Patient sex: M
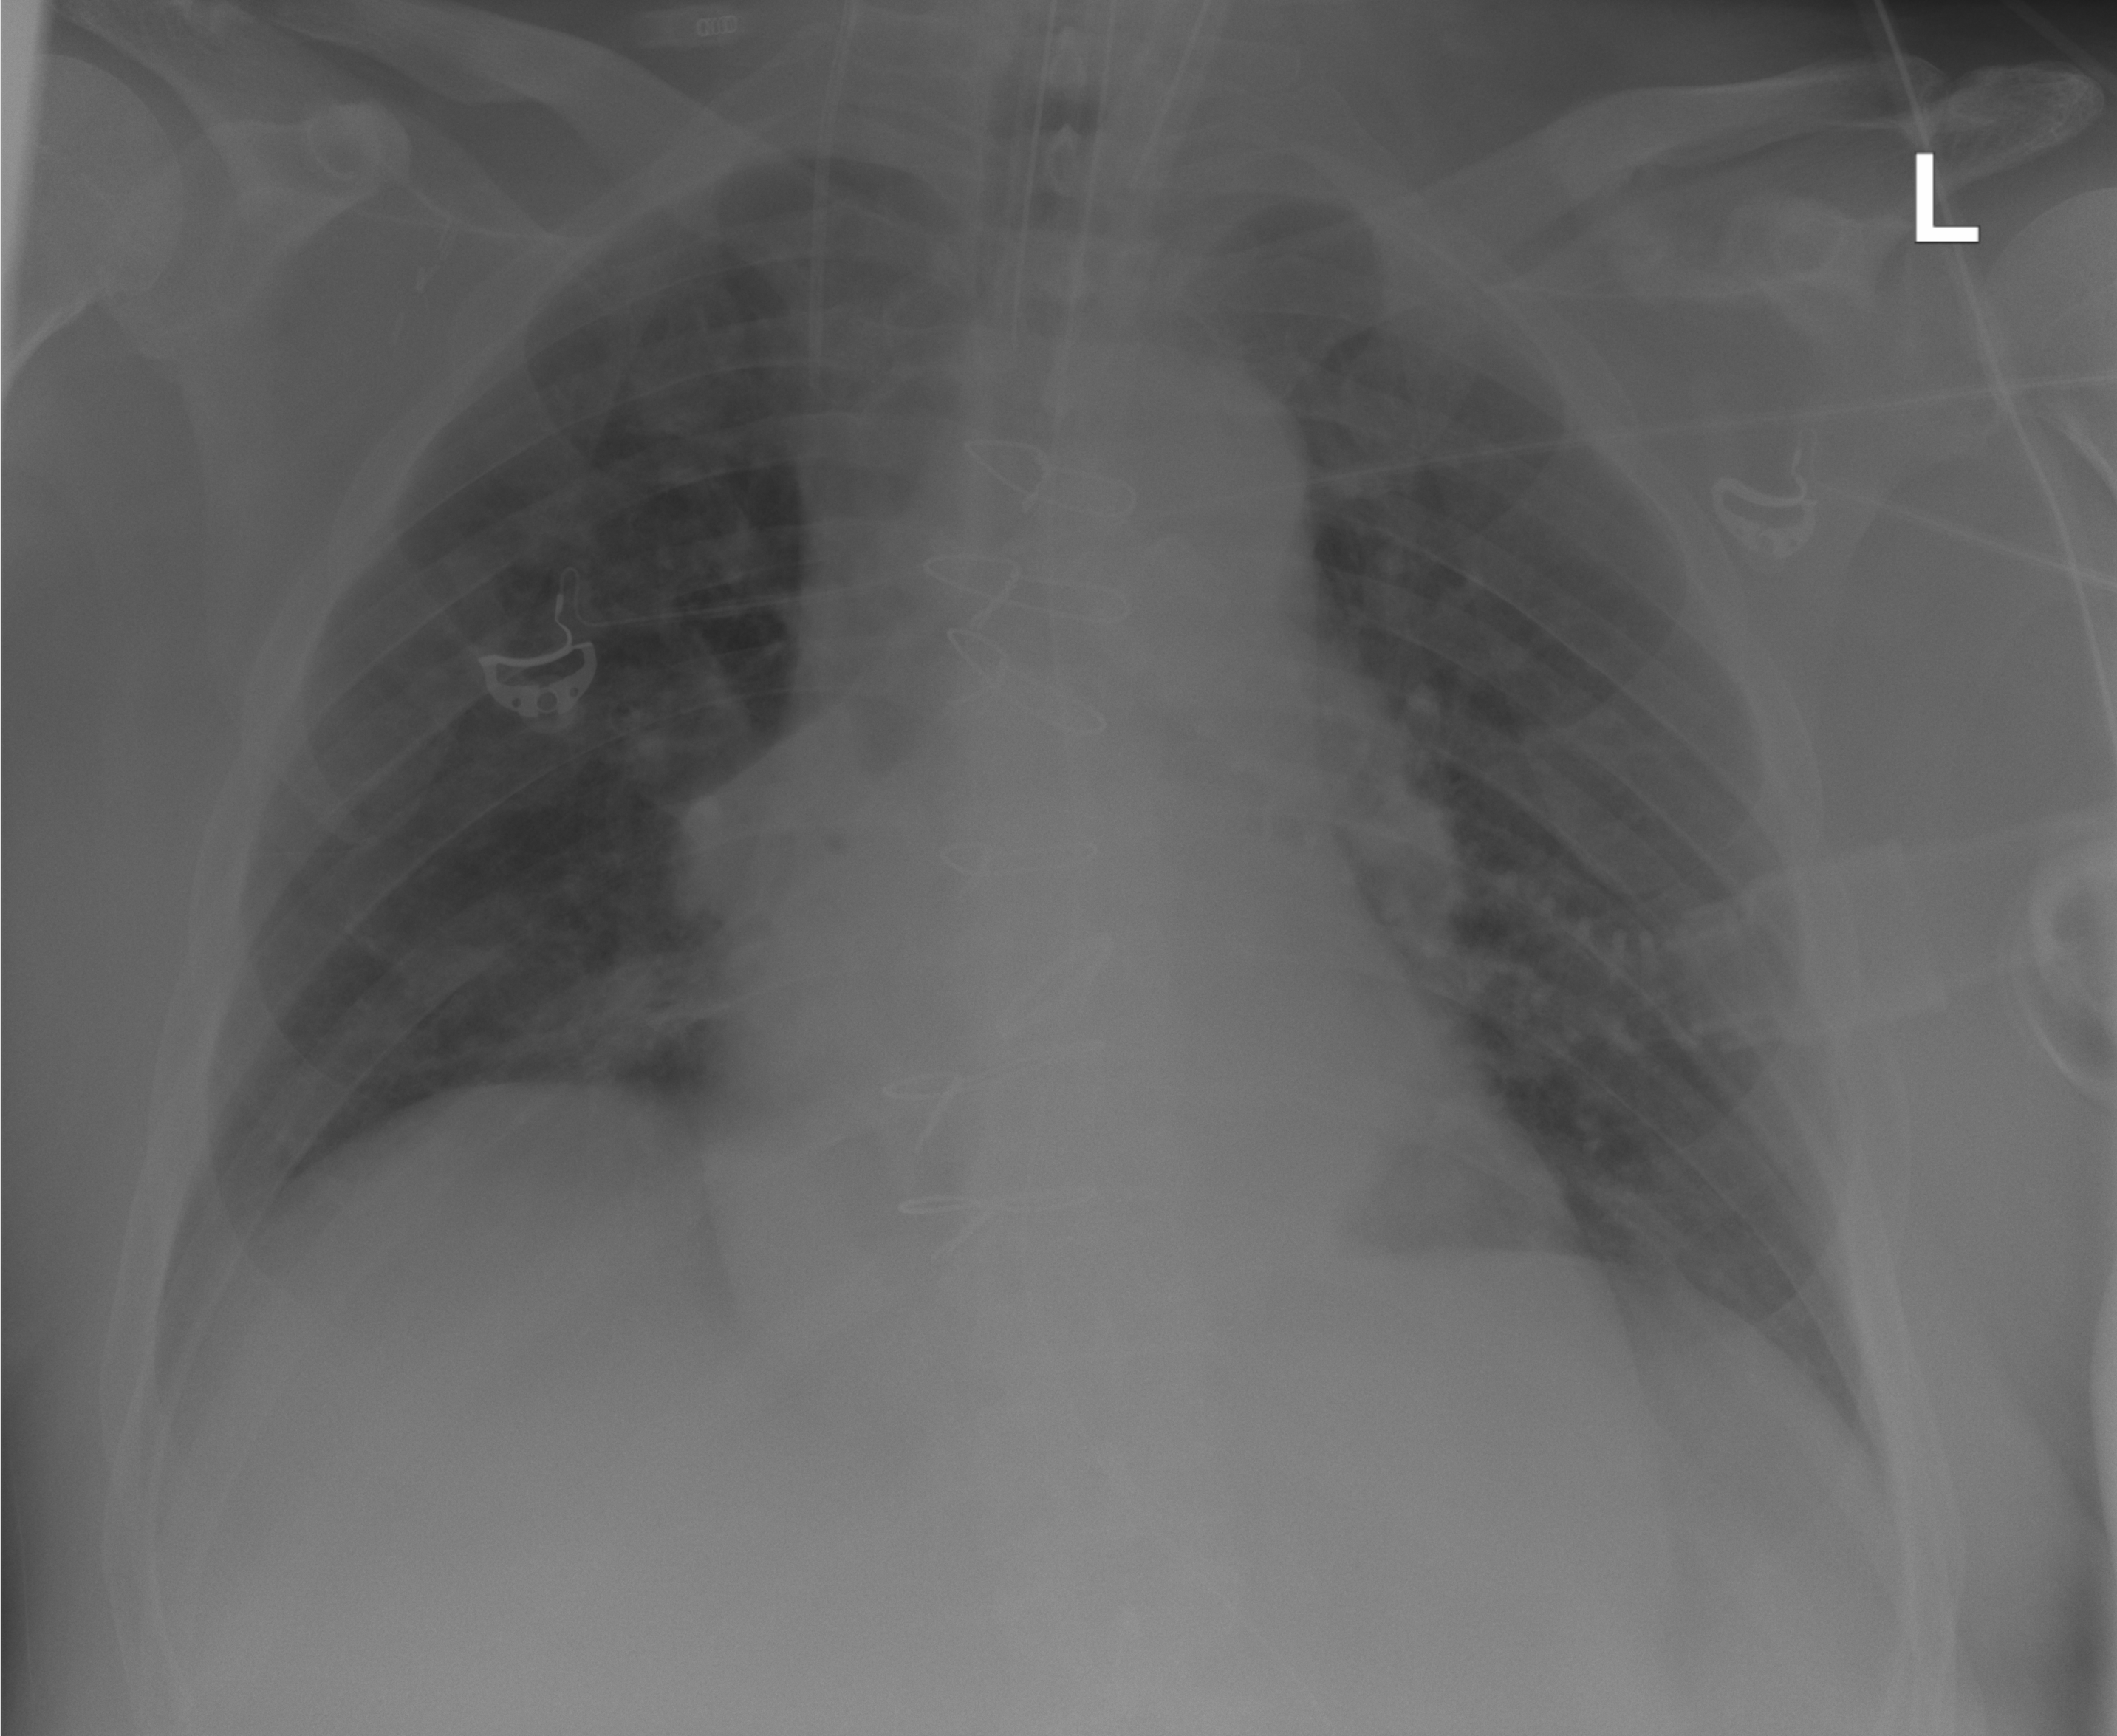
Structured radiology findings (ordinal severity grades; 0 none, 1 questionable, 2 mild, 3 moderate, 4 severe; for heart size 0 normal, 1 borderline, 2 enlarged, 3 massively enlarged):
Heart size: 0
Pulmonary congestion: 1
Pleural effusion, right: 1
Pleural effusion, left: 0
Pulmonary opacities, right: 0
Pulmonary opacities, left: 0
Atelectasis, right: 1
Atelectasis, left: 0